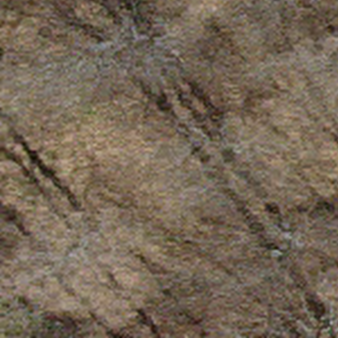
Label: other